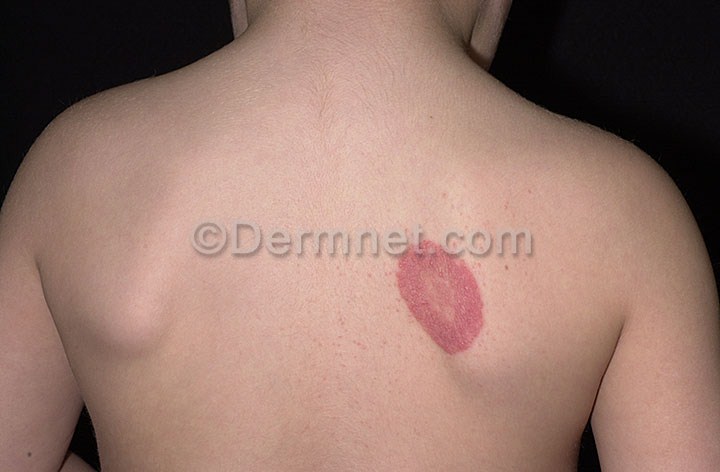
Disease: Tinea Ringworm Candidiasis and other Fungal Infections